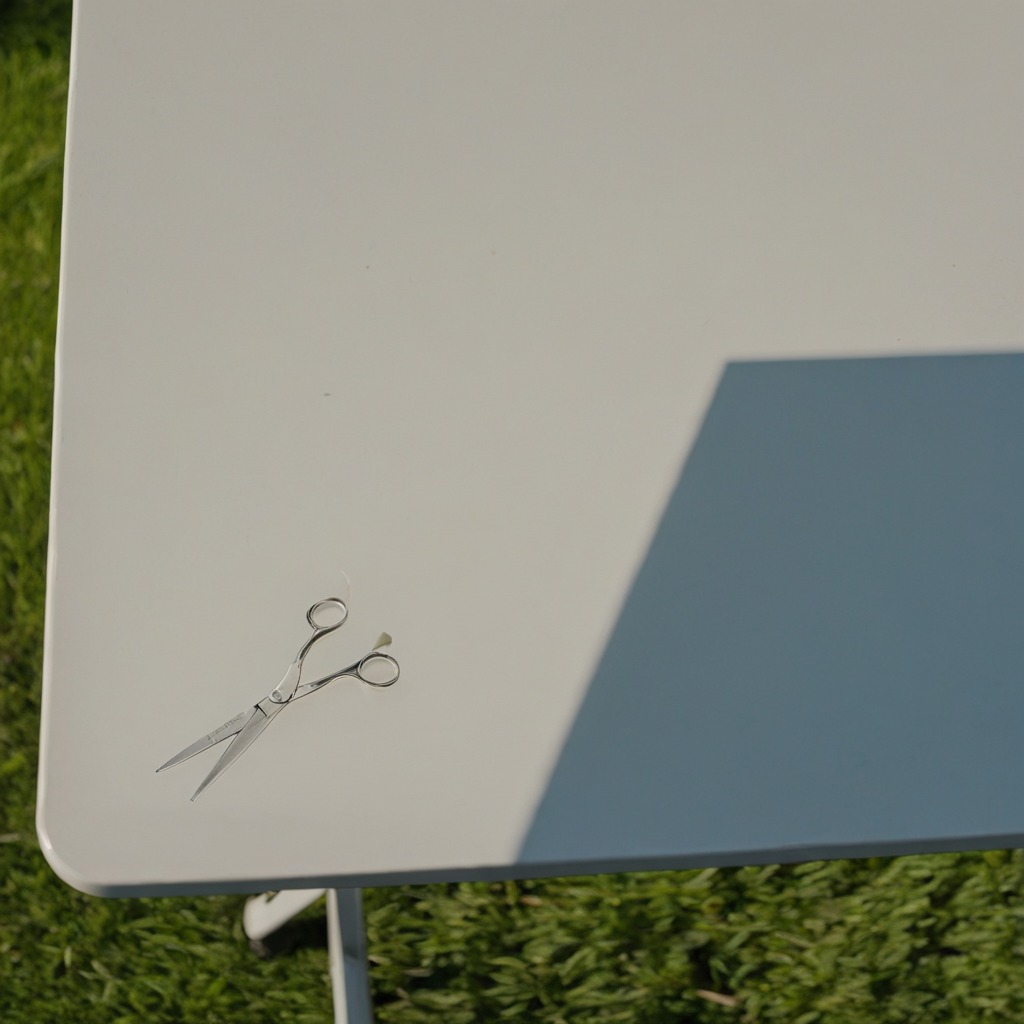
A scissor is lying on a clean utility table in a temporary outdoor tool station afternoon light present textured surface.